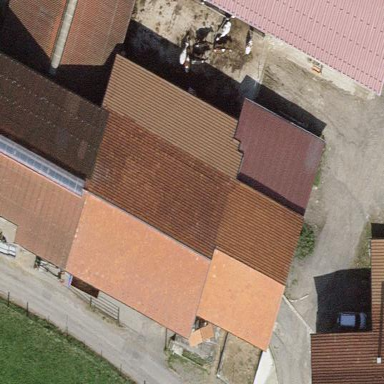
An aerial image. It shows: Farm building.